Question: I am currently working on a simple web App project with eclipse.
I use centos server and apache-tomcat-7.0.47.
I have an file:
'''
<form action="MyServlet">
<input type="submit" value="Send" />
</form>
'''
My servlet file :
'''
package com.srk.pkg;
import java.io.IOException;
import java.io.PrintWriter;
import javax.servlet.ServletException;
import javax.servlet.http.HttpServlet;
import javax.servlet.http.HttpServletRequest;
import javax.servlet.http.HttpServletResponse;
/**
* Servlet implementation class MyServlet
*/
public class MyServlet extends HttpServlet {
private static final long serialVersionUID = 1L;
/**
* @see HttpServlet#HttpServlet()
*/
public MyServlet() {
super();
}
/**
* @see HttpServlet#doGet(HttpServletRequest request, HttpServletResponse response)
*/
protected void doGet(HttpServletRequest request, HttpServletResponse response) throws ServletException, IOException {
PrintWriter out = response.getWriter();
out.print("Hello Everybody..");
}
/**
* @see HttpServlet#doPost(HttpServletRequest request, HttpServletResponse response)
*/
protected void doPost(HttpServletRequest request, HttpServletResponse response) throws ServletException, IOException {
// TODO Auto-generated method stub
}
}
'''
and my
'''
<?xml version="1.0" encoding="UTF-8"?>
<web-app xmlns:xsi="http://www.w3.org/2001/XMLSchema-instance" xmlns="http://java.sun.com/xml/ns/javaee" xsi:schemaLocation="http://java.sun.com/xml/ns/javaee http://java.sun.com/xml/ns/javaee/web-app_2_5.xsd" id="WebApp_ID" version="2.5">
<display-name>Example1</display-name>
<welcome-file-list>
<welcome-file>index.html</welcome-file>
<welcome-file>index.htm</welcome-file>
<welcome-file>index.jsp</welcome-file>
<welcome-file>default.html</welcome-file>
<welcome-file>default.htm</welcome-file>
<welcome-file>default.jsp</welcome-file>
</welcome-file-list>
<servlet>
<description></description>
<display-name>MyServlet</display-name>
<servlet-name>MyServlet</servlet-name>
<servlet-class>com.srk.pkg.MyServlet</servlet-class>
</servlet>
<servlet-mapping>
<servlet-name>MyServlet</servlet-name>
<url-pattern>/MyServlet</url-pattern>
</servlet-mapping>
</web-app>
'''
The problem I have is:
I run the web app from eclipse and everything is ok.
'''
http://localhost:8080/Example1/index.jsp
'''
and
'''
http://localhost:8080/Example1/MyServlet?
'''
but when i try accessing it from my centos server i get a
'''
HTTP Status 404 - /Example1/WebContent/MyServlet
'''
type Status report
'''
message /Example1/WebContent/MyServlet
'''
description The requested resource is not available.
Can anyone help me??
The links i use:
'''
.....:8080/Example1/WebContent/index.jsp
'''
and
'''
....:8080/Example1/WebContent/MyServlet?
'''
also

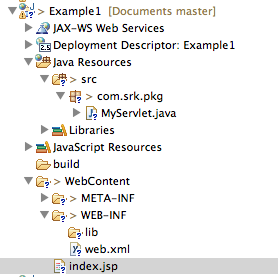
Answer: Why are you trying to access
'''
/Example1/WebContent/MyServlet
'''
?
Everything in the 'WebContent' directory in your project will end up being at the root of the generated 'war' file. Everything not in 'WEB-INF' will be accessible, so you can do
'''
/Example1/index.jsp
'''
Otherwise, you have to go through a 'Servlet'. You don't have a url mapping that matches
'''
/Example1/WebContent/MyServlet
'''
and that therefore gives you a 404.
You do have a url mapping for
'''
<servlet-mapping>
<servlet-name>MyServlet</servlet-name>
<url-pattern>/MyServlet</url-pattern>
</servlet-mapping>
'''
You can access that at
'''
/Example1/MyServlet
'''
Note that submitting this form in a browser
'''
<form action="MyServlet">
<input type="submit" value="Send" />
</form>
'''
depends on your current URL. If you had made your previous request to
'''
/Example1/index.jsp
'''
then submitting the form will send the request to
'''
/Example1/MyServlet
'''
If you were on
'''
/Example1/some/random/path
'''
then submitting will send the request to
'''
/Example1/some/random/MyServlet
'''
If you want to make your request always go to the same URL, you should make your path absolute
'''
<form action="${pageContext.request.contextPath}/MyServlet">
<input type="submit" value="Send" />
</form>
'''